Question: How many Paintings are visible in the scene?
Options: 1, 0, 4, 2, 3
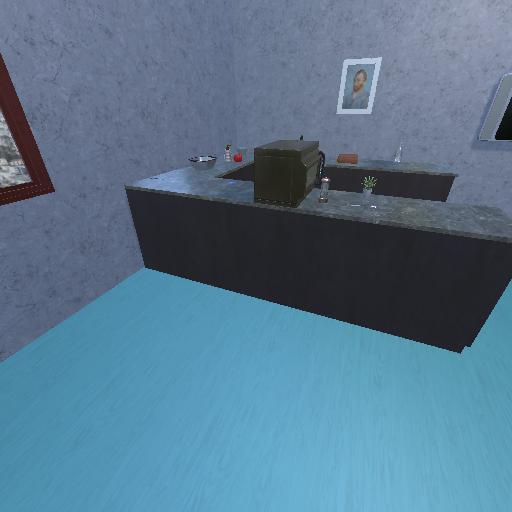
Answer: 1